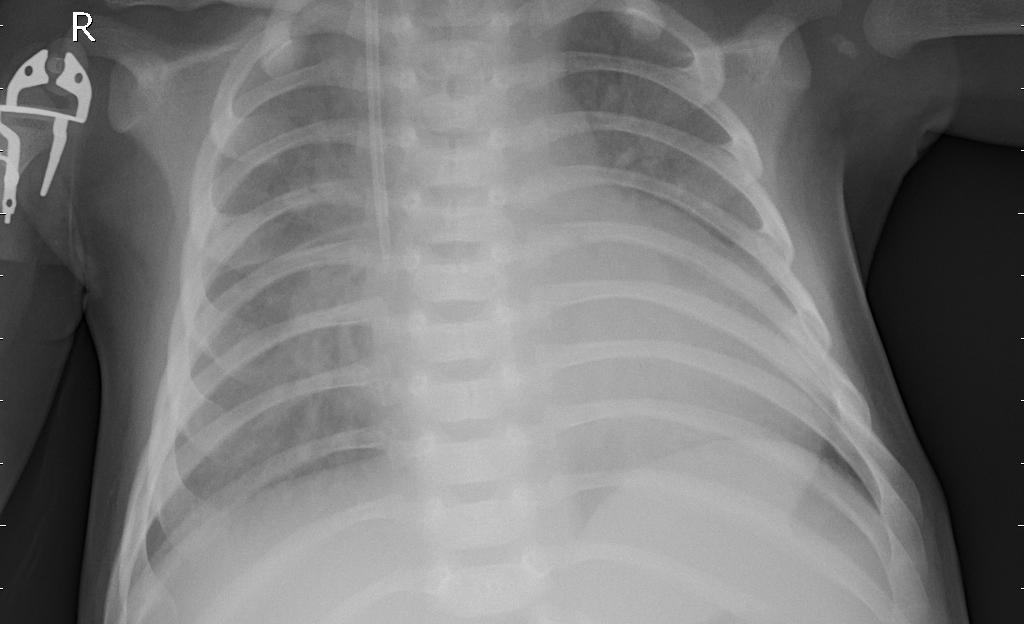
Diagnosis: PNEUMONIA